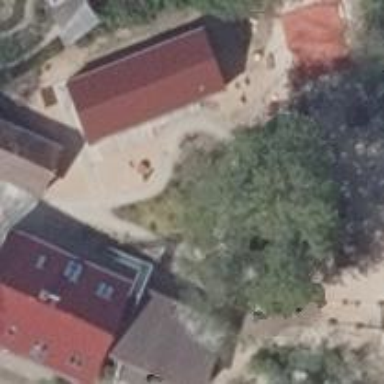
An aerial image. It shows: Kindergarten with gabled roof.